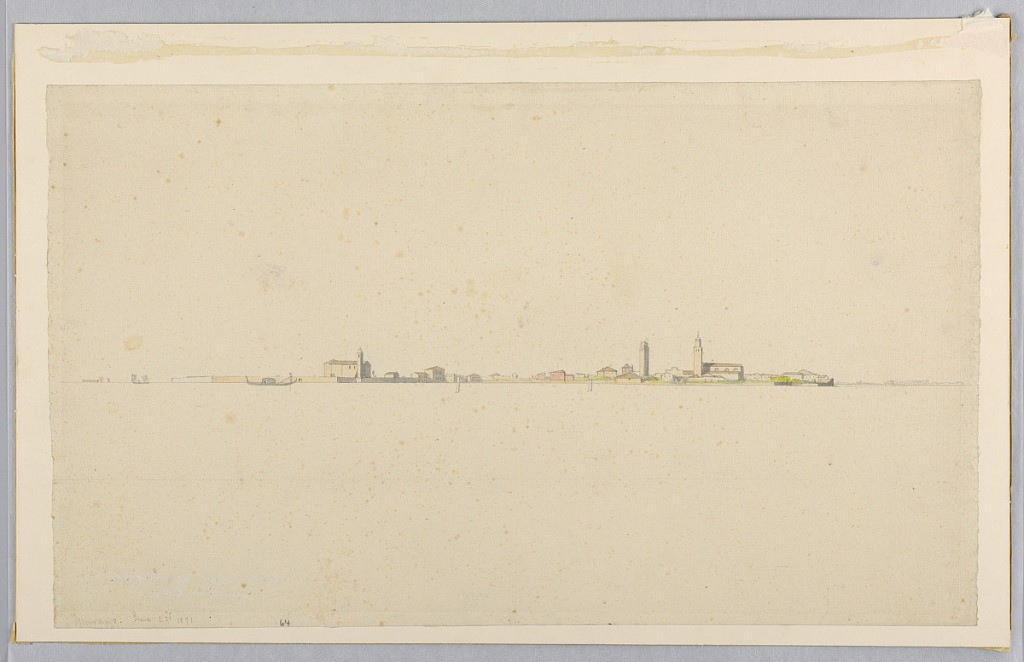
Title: Study of seascape, Murano, Italy
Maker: William Stanley Haseltine, American, 1835–1900
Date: June 23, 1871
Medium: Brush and watercolor, graphite on paper
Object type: Drawing
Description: Sketch of the lagoon with the island of Murano on the horizon.